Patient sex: F
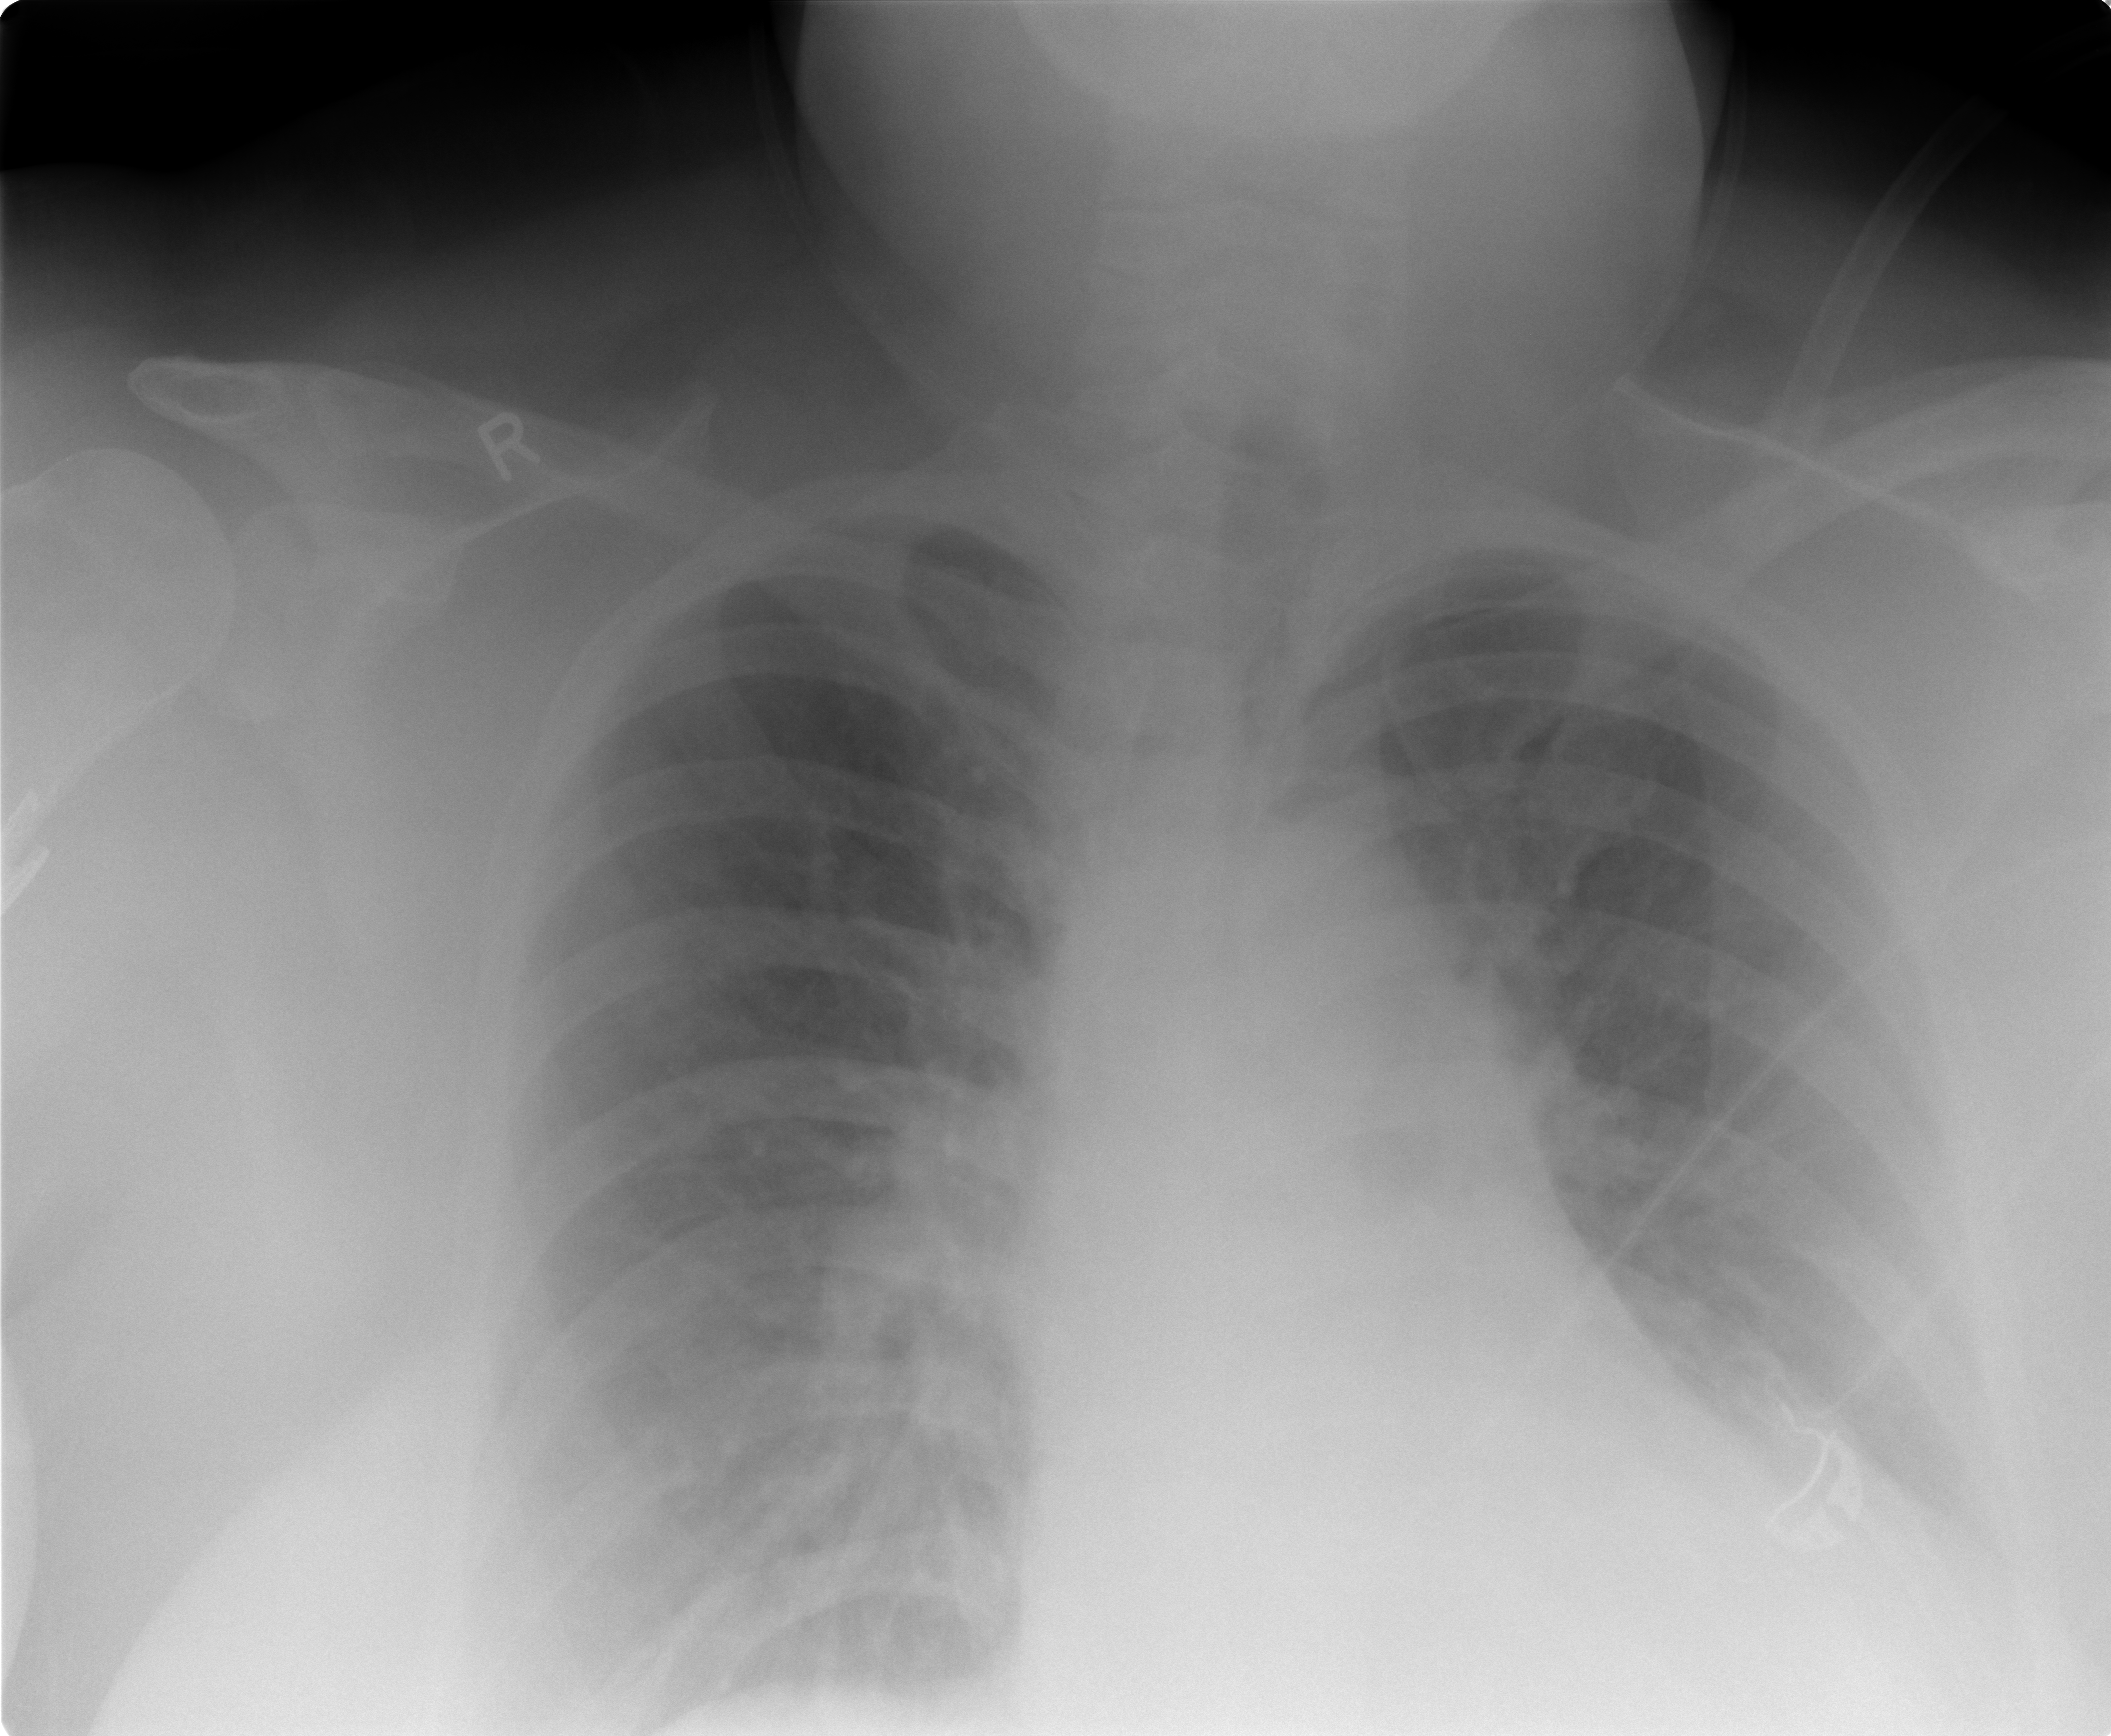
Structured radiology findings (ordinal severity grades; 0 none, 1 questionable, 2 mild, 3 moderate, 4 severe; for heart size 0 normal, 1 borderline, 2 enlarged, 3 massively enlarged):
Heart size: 1
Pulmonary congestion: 2
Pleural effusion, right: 0
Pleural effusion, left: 1
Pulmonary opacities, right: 0
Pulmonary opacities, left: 0
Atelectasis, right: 0
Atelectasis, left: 2